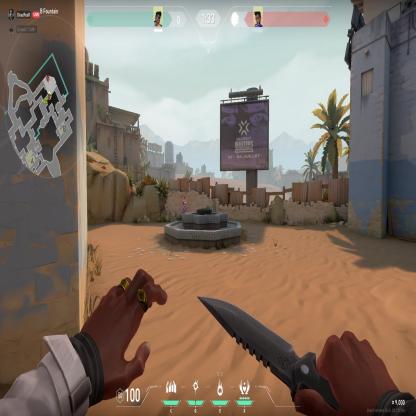
Label: enemy